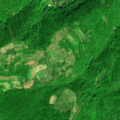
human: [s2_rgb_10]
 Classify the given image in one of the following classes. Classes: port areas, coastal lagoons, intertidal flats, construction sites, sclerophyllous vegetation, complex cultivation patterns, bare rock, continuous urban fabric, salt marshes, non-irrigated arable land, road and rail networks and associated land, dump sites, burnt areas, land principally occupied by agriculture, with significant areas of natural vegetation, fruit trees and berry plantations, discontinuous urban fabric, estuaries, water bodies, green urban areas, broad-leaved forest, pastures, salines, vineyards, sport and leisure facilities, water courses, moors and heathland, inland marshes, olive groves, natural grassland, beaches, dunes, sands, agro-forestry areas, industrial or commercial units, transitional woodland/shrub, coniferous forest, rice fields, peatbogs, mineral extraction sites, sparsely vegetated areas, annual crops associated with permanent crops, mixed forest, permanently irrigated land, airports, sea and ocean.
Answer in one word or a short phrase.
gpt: complex cultivation patterns, broad-leaved forest